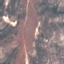
Land use / land cover: HerbaceousVegetation